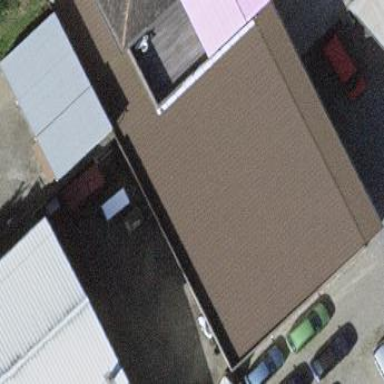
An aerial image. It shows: Building used as car repair shop.